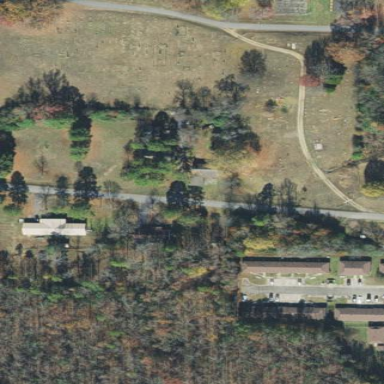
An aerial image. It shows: Cemetery.